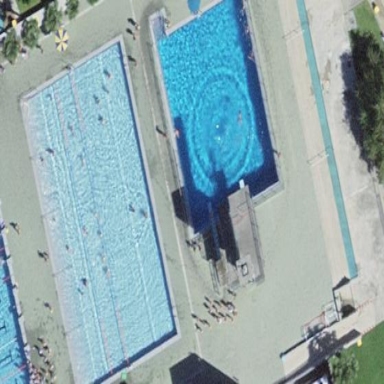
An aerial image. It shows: Swimming pool located in leisure land.